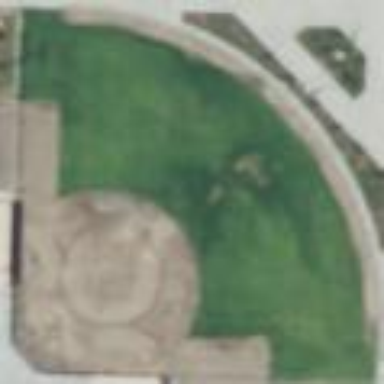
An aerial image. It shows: Softball pitch for leisure and sport activities.